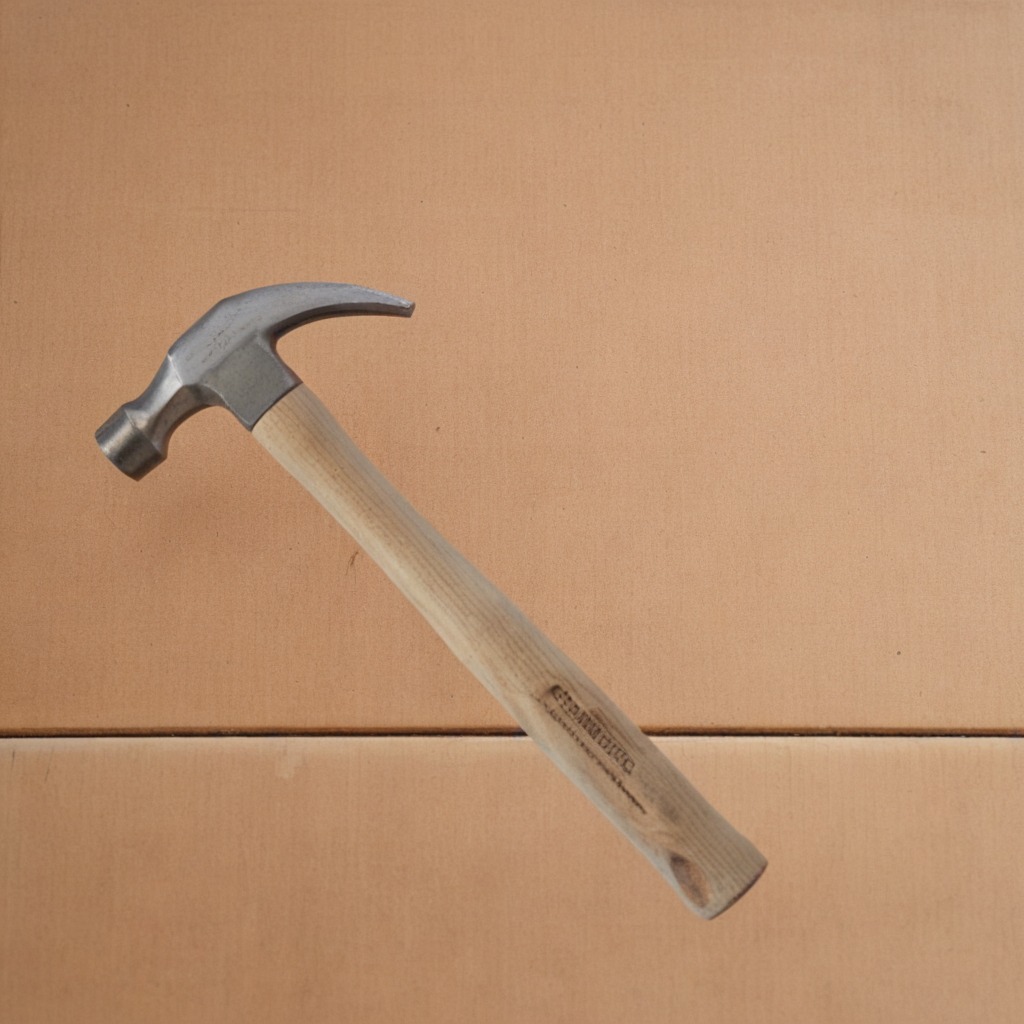
A hammer is lying on the clean dry cardboard box surface in an outdoor workshop during daytime bright natural light soft shadows slightly creased but